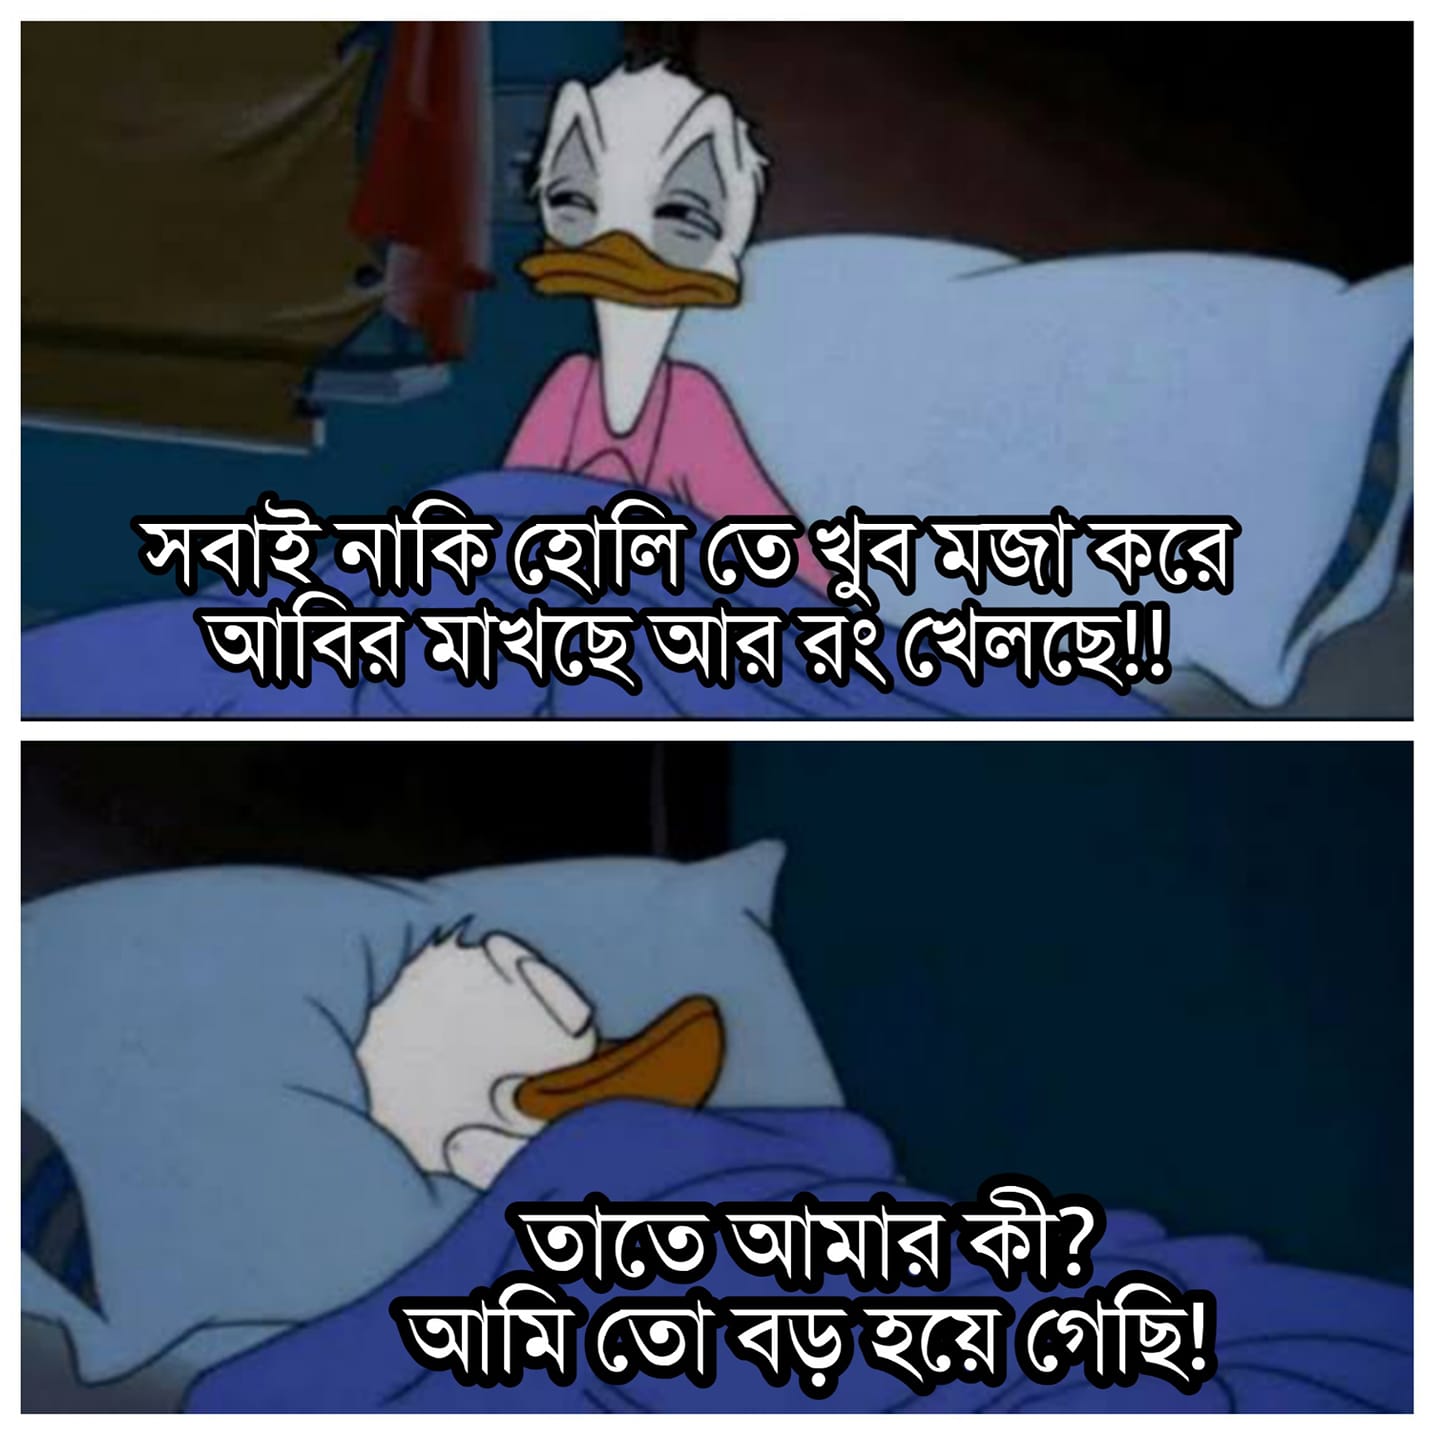
Caption: সবাই নাকি হোলি তে খুব মজা করে আবির মাখছে আর রং খেলছে !!  তাতে আমার কী ?   আমি তো বড় হয়ে গেছি !
Label: non-hate